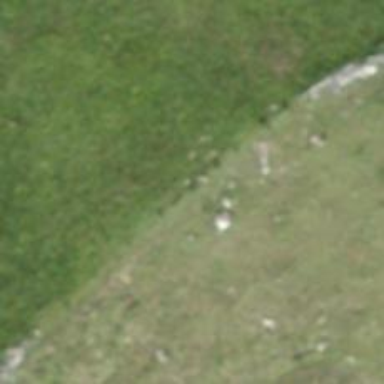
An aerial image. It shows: Dry stone wall barrier.